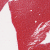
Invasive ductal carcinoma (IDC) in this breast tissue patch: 0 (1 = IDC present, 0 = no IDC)